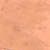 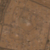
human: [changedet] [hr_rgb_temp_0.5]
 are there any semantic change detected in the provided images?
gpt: Many houses have been built in the desert.